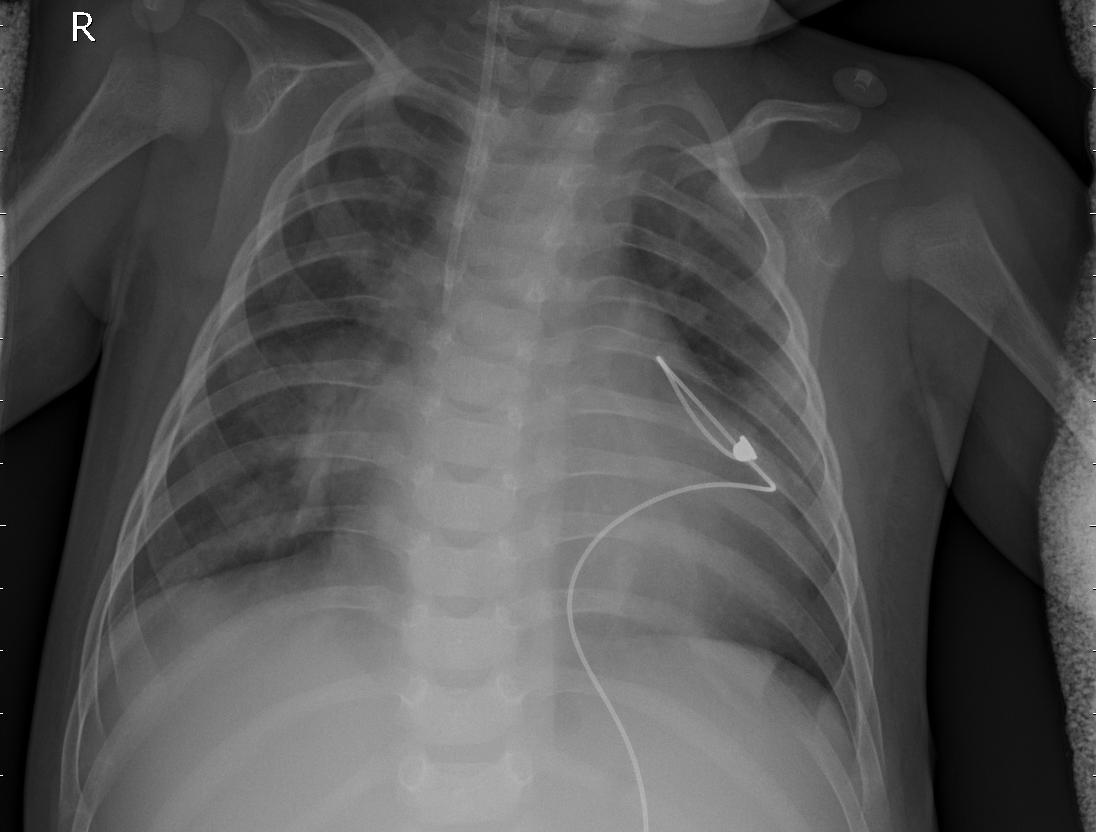
Diagnosis: PNEUMONIA